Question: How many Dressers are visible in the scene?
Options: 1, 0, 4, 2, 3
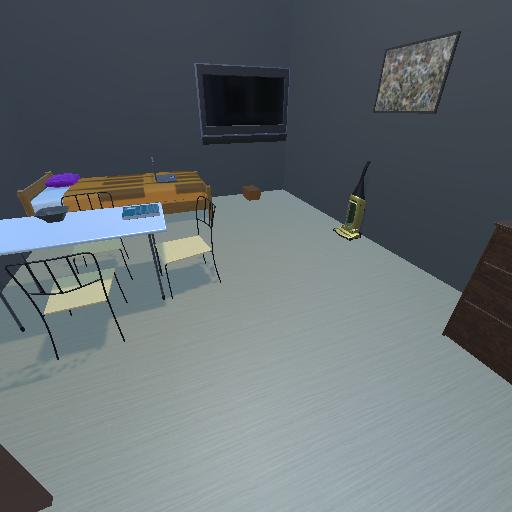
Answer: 1